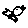
Label: bird